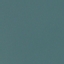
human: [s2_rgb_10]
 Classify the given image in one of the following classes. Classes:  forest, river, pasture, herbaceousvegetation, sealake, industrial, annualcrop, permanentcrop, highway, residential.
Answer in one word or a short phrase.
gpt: SeaLake